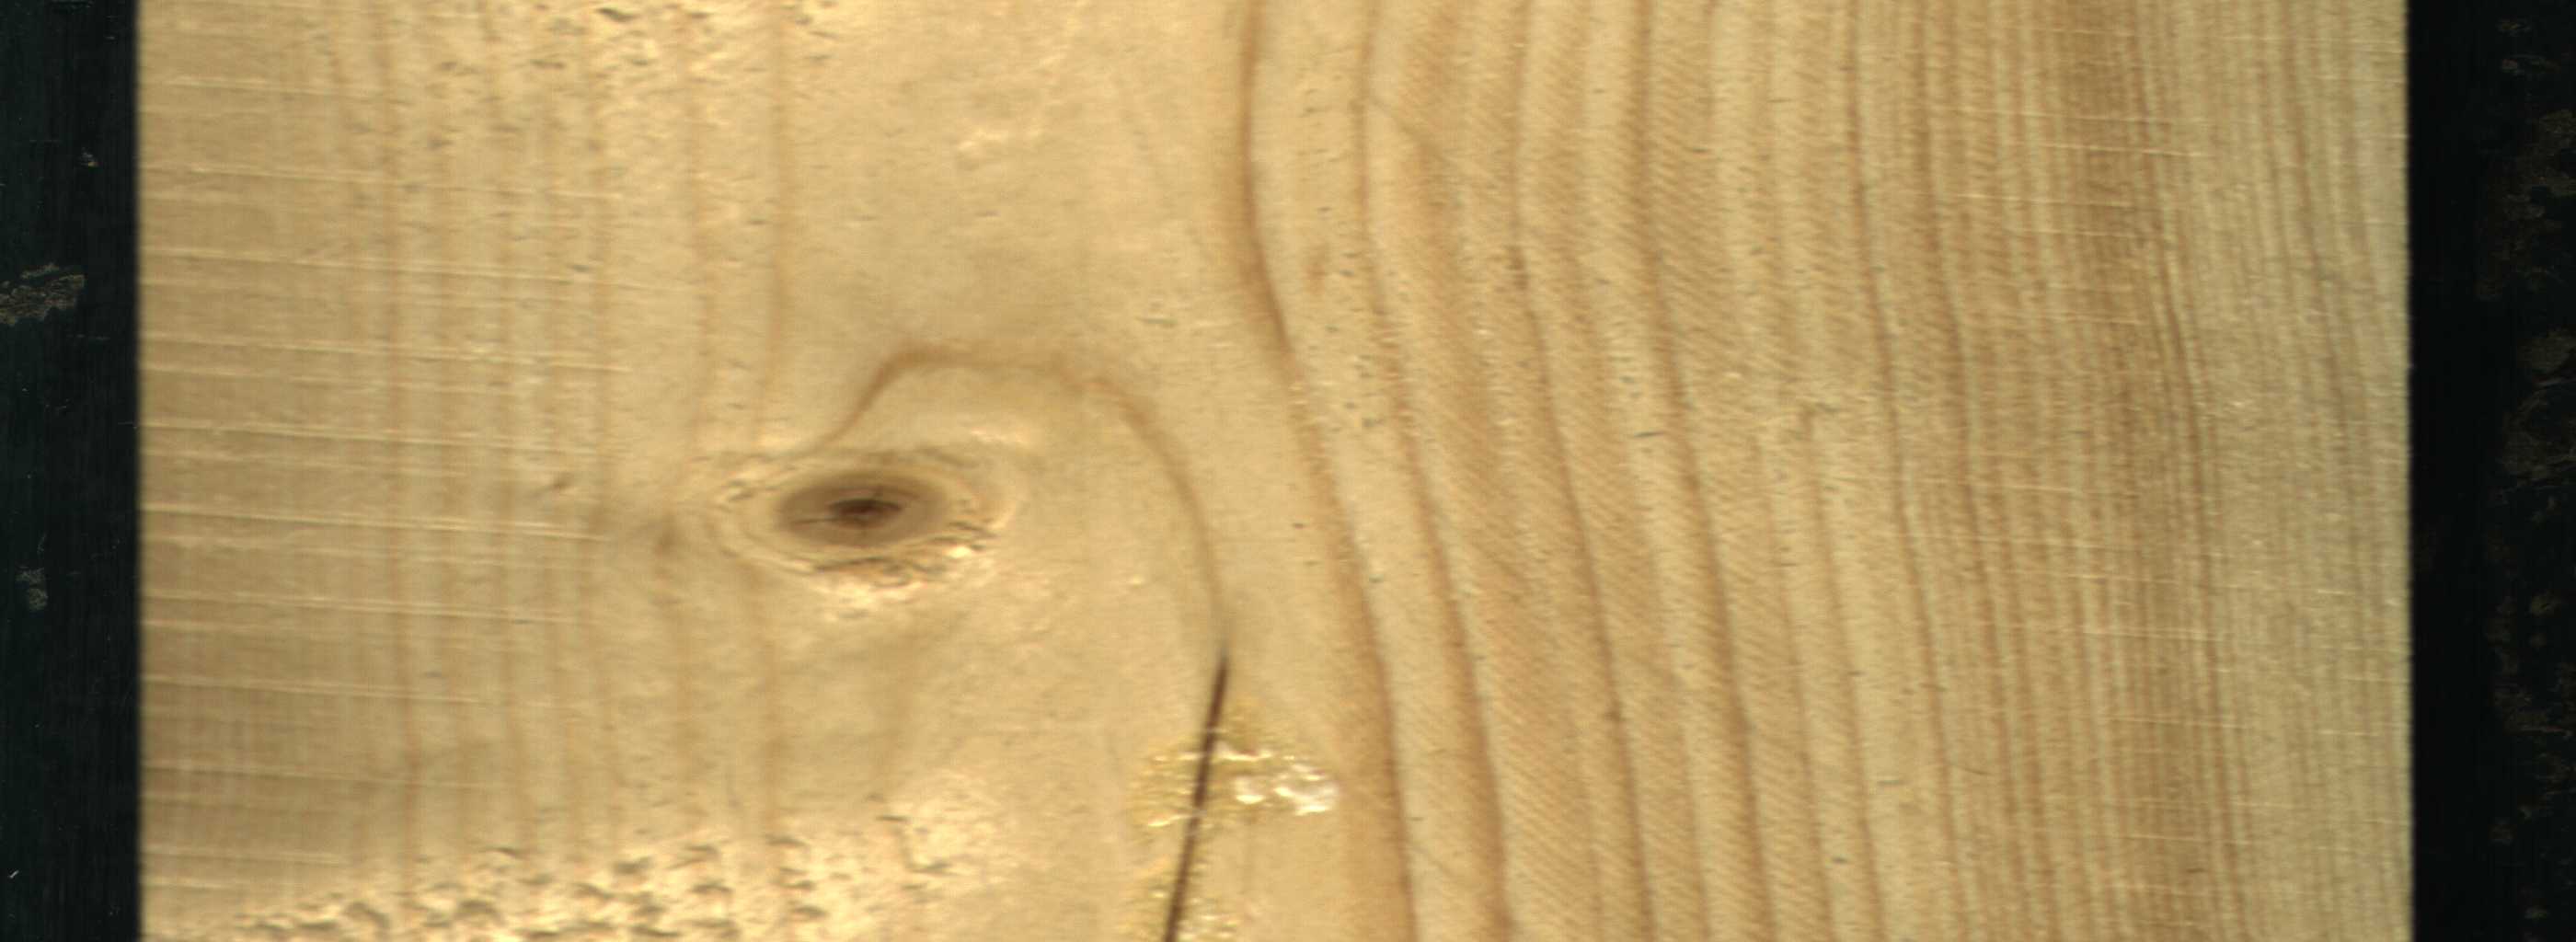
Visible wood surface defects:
resin
Live_Knot